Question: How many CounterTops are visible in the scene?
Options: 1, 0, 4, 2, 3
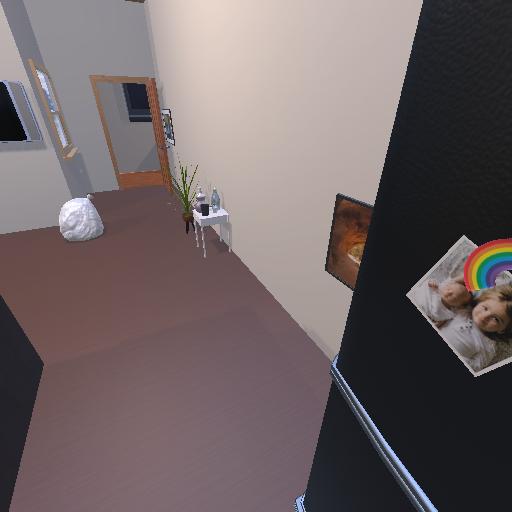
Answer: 1